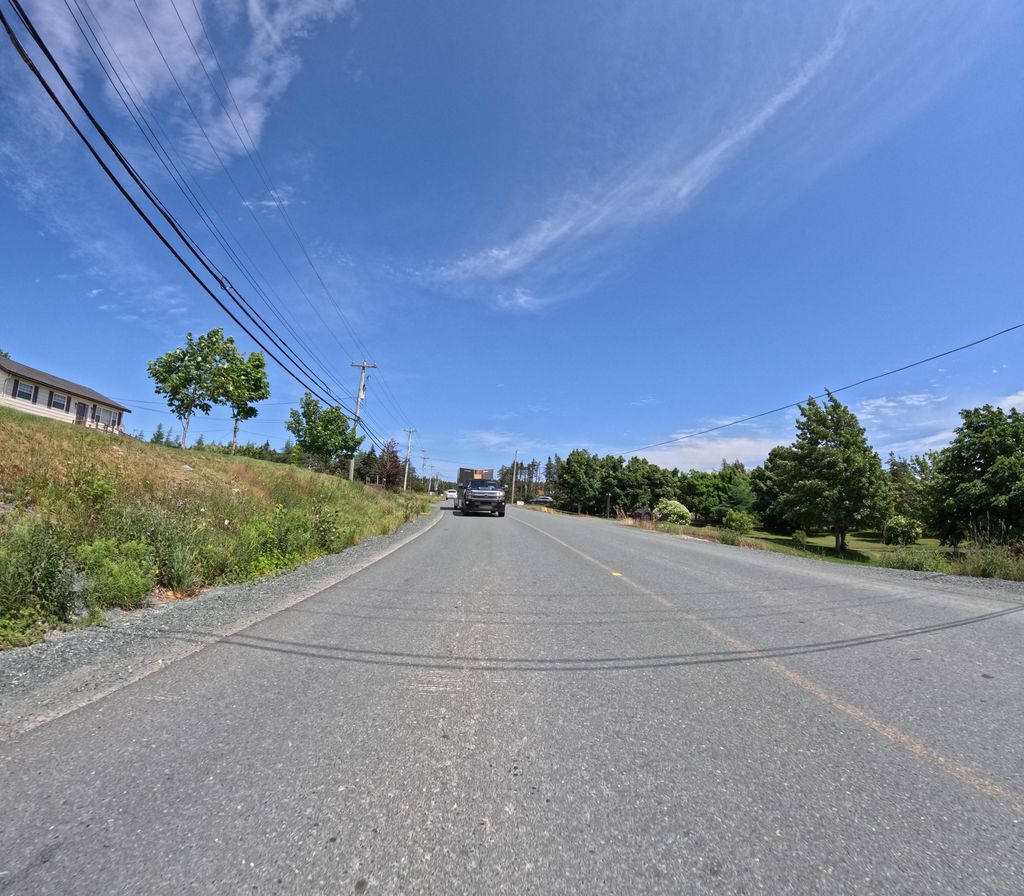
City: st_johns